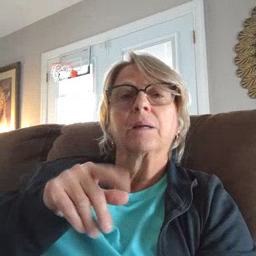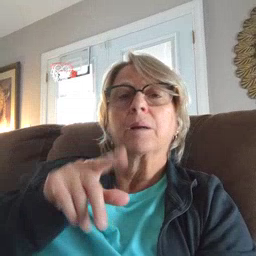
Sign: dad